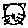
Label: cat